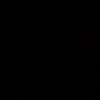
Label: space